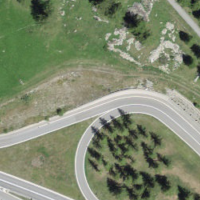
EUNIS habitat code: 26
Species observed at this site:
Dactylorhiza sambucina